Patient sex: M
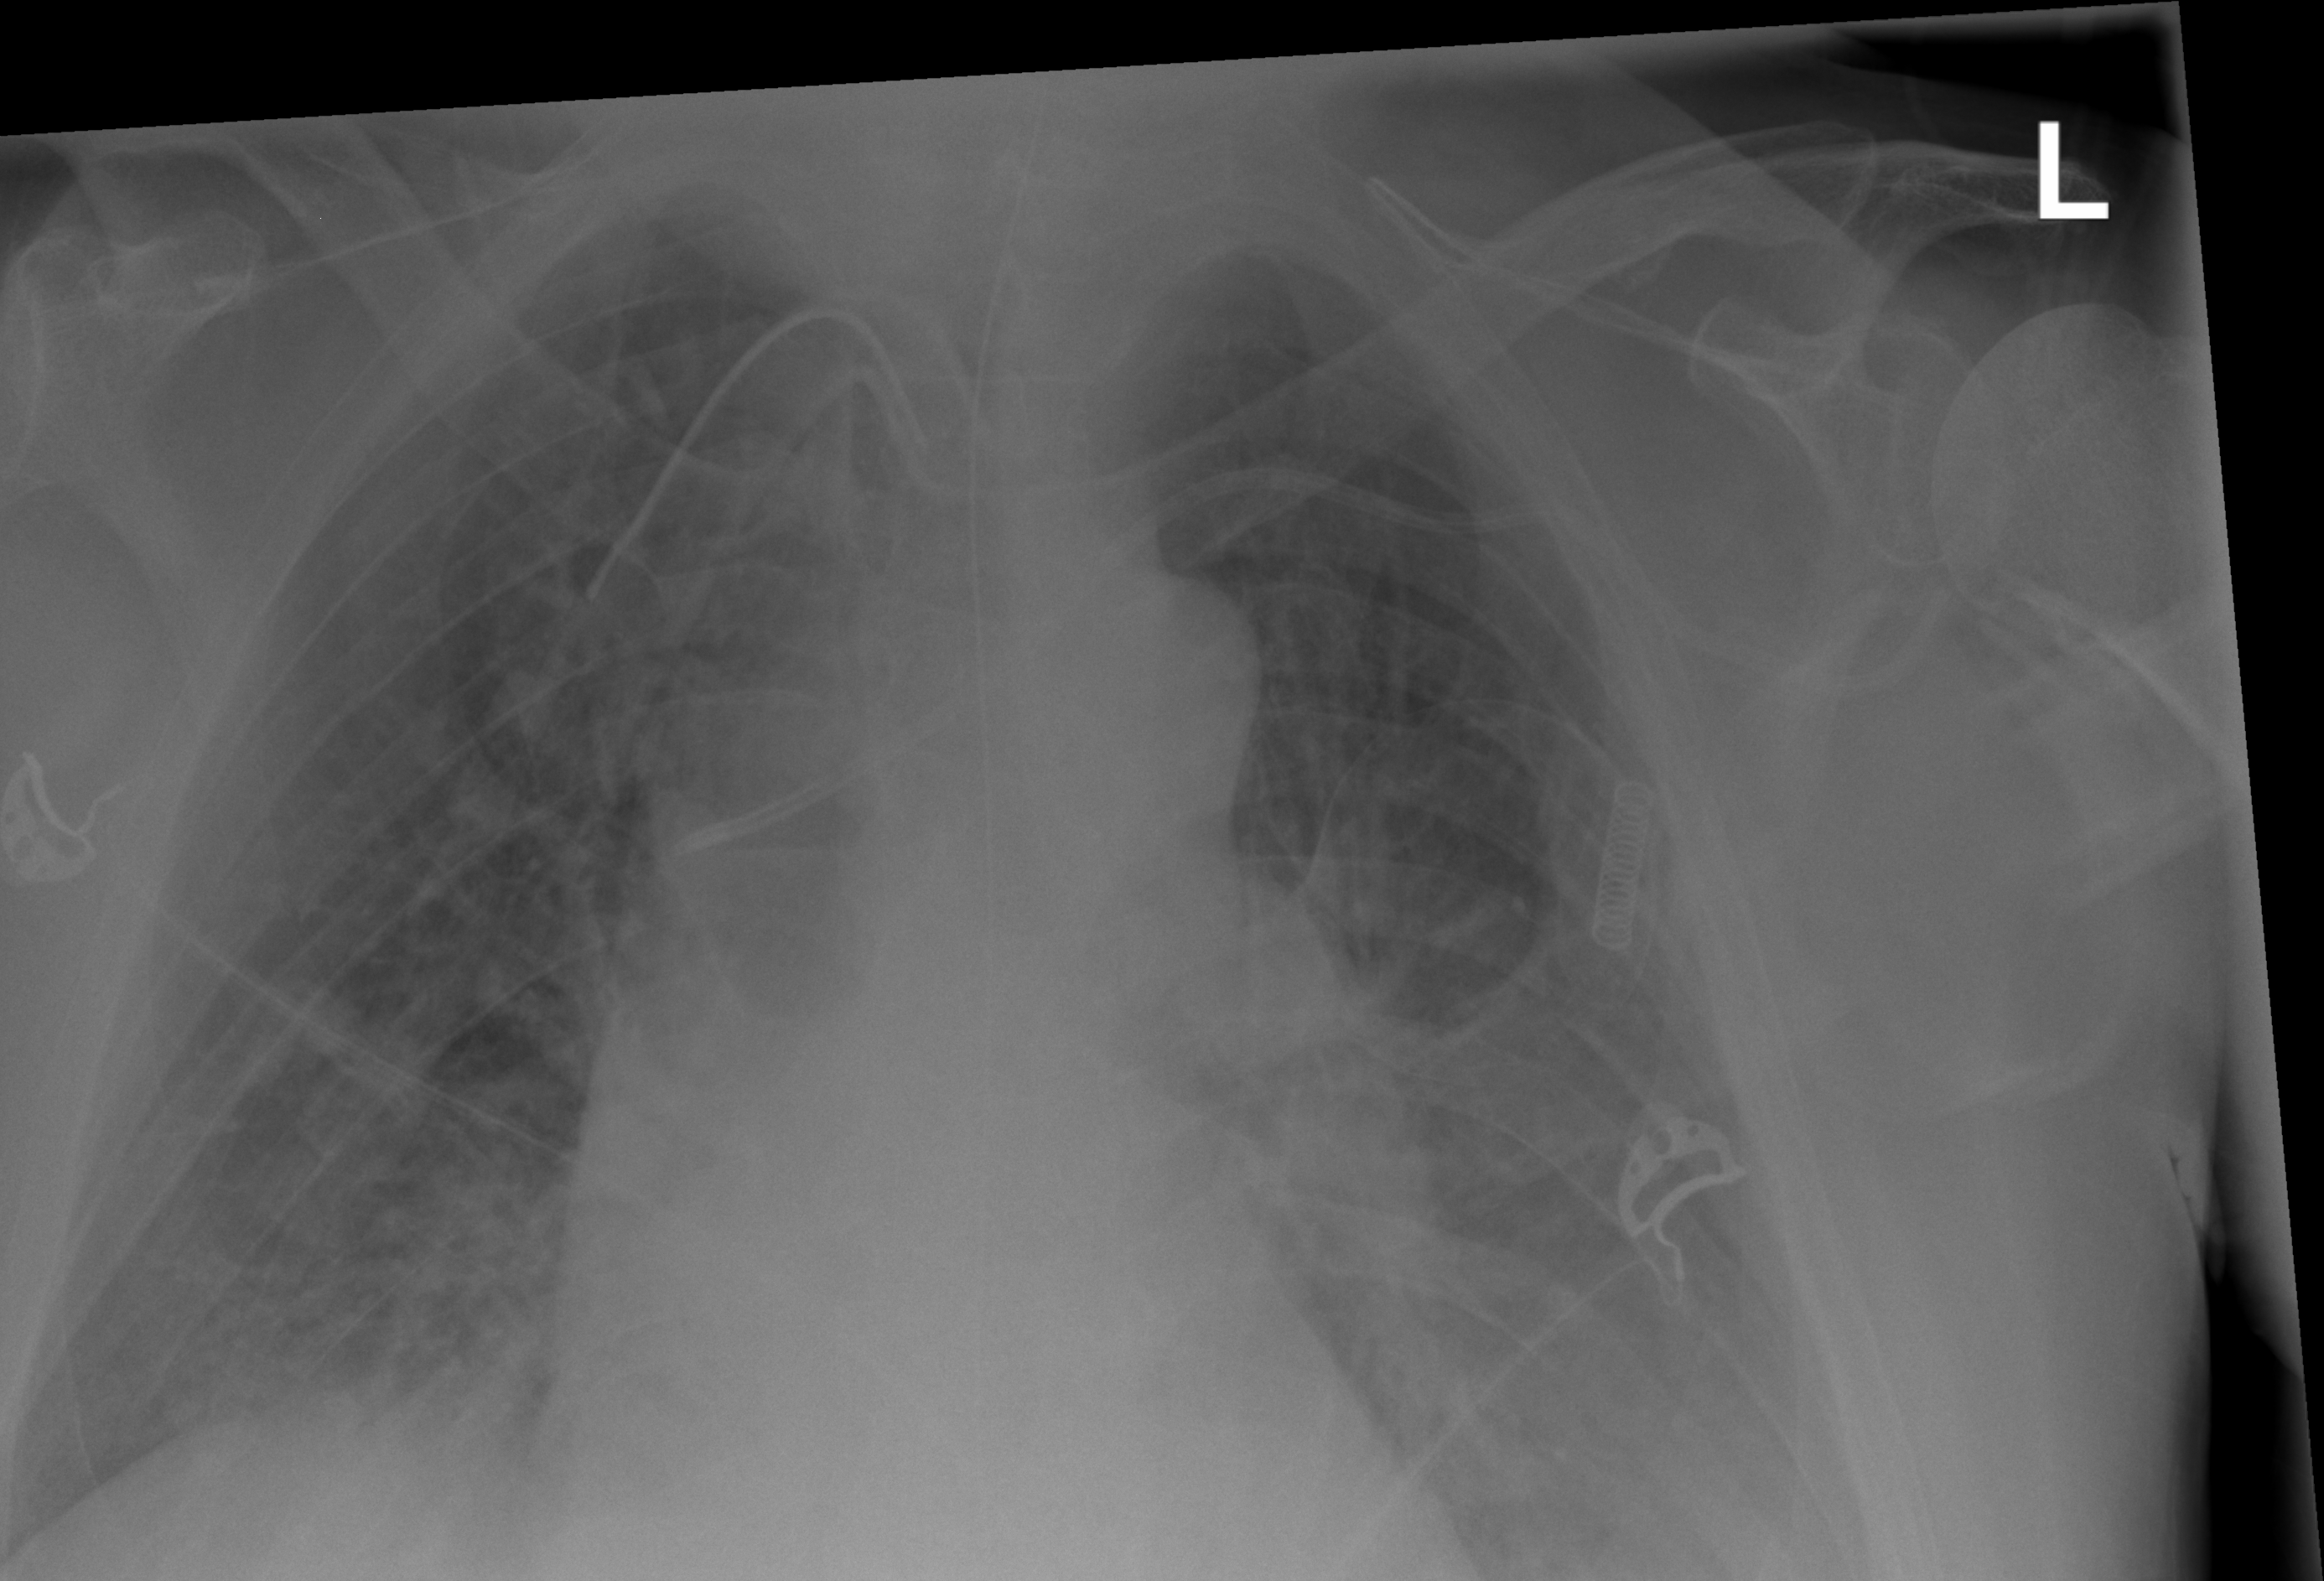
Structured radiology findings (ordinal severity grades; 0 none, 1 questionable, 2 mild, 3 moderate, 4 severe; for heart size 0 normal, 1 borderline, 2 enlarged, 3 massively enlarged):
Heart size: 2
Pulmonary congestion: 2
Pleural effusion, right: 2
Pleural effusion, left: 2
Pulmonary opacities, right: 2
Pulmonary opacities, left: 2
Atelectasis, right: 2
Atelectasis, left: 0